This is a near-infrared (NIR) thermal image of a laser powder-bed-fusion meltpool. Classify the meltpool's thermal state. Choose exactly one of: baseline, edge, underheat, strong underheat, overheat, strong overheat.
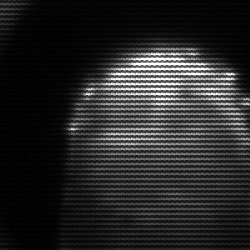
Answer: edge